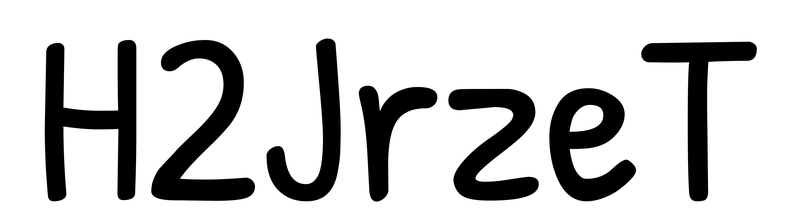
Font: PatrickHand-Regular